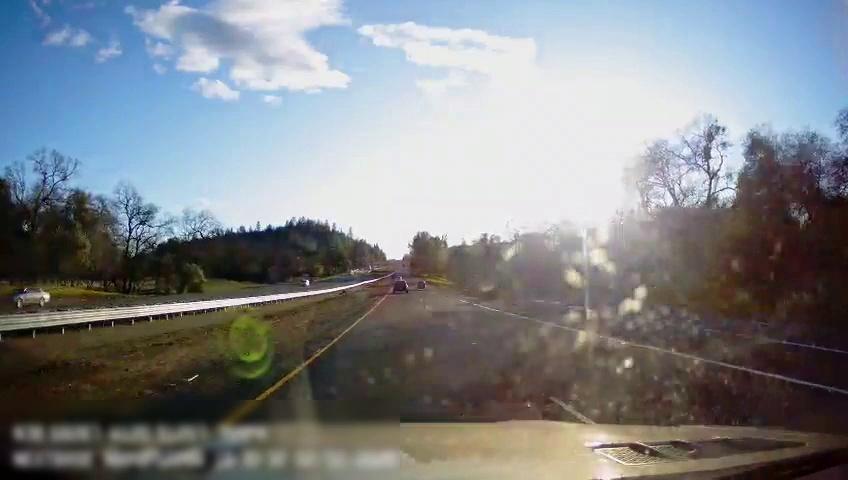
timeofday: Day
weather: Sunny
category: Drivable Space
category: Drivable Space
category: Vehicles | Car
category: Vehicles | Truck
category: Vehicles | Car
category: Lanes | Current Lane
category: Lanes | Current Lane
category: Lanes | Alternate Lane
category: Lanes | Alternate Lane